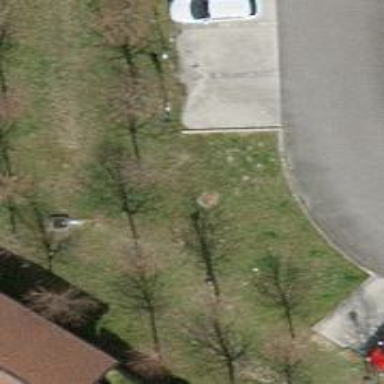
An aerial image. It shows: Avenue of deciduous broadleaved trees.